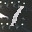
Label: 1